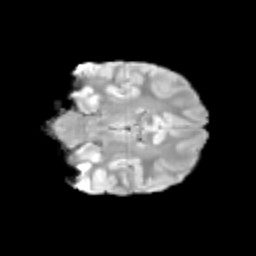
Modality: T2w
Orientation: coronal
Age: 13
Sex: female
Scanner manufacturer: siemens
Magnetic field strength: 3 T
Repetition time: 3.8 s
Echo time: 0.07 s